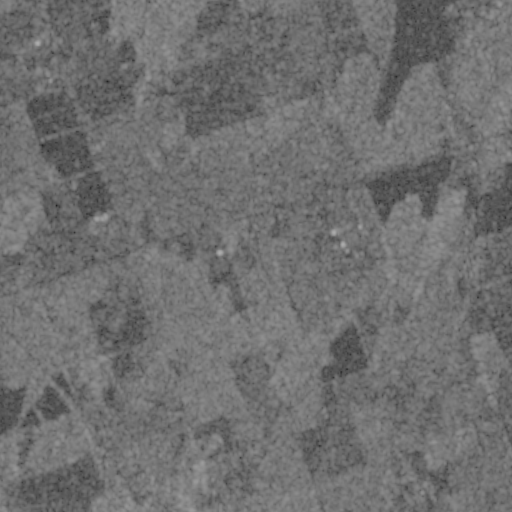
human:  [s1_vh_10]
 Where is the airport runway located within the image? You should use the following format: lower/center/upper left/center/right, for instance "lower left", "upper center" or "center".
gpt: The airport runway is located in the center left of the image.
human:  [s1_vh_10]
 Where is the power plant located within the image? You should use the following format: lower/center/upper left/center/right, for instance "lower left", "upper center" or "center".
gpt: There is no power plant in the image.

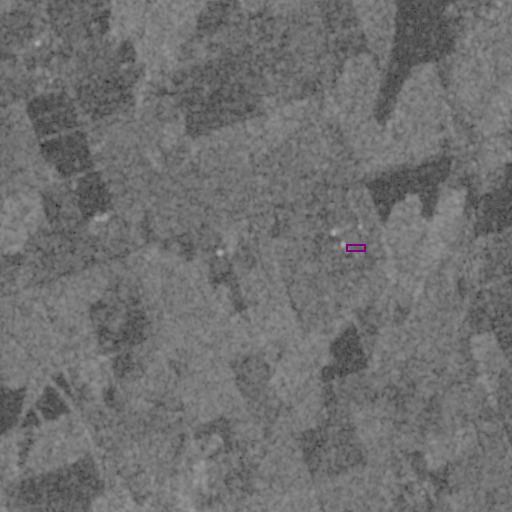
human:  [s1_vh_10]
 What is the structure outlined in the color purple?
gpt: The structure outlined in purple is a building.
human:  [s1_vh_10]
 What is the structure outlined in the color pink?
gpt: There is no pink outline.